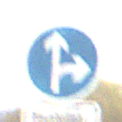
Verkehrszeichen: VorgeschriebeneFahrtrichtungGeradeausOderRechts
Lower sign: SonstigeFahrzeugePersonengruppenFrei1
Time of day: MorningAfternoon
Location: Outdoor (Suburban)
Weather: Overcast
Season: NotSpecified
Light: Natural